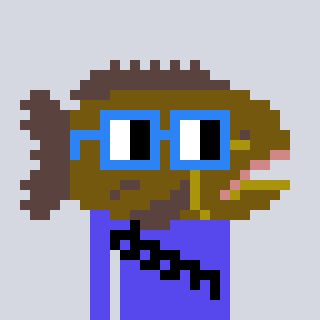
a pixel art character with square blue glasses, a grouper-shaped head and a computerblue-colored body on a cool background